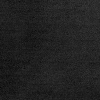
Atmospheric dust classification: dusty